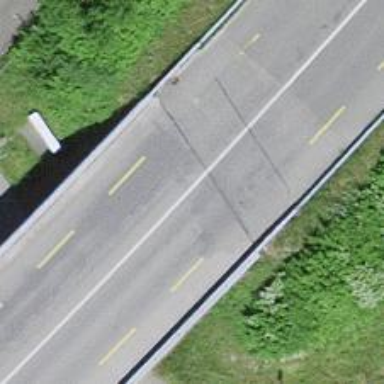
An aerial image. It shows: Primary highway bridge with dedicated cycle lane.